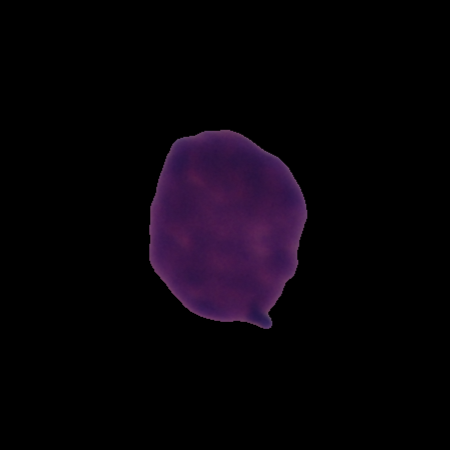
Label: healthy